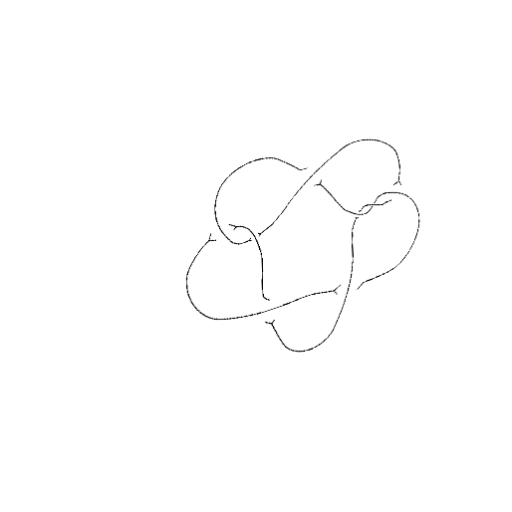
Crossing number: 8